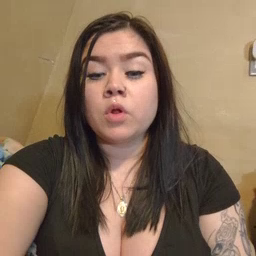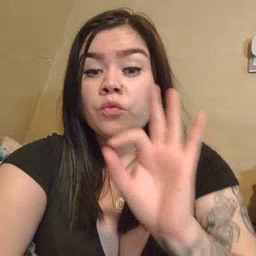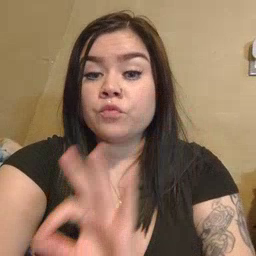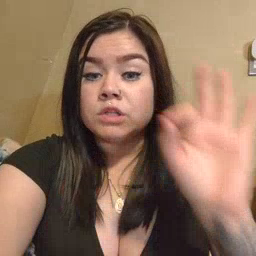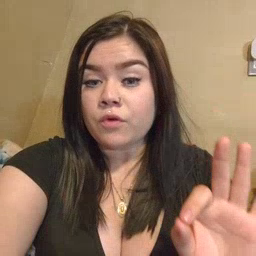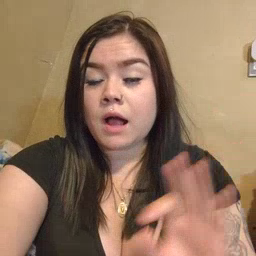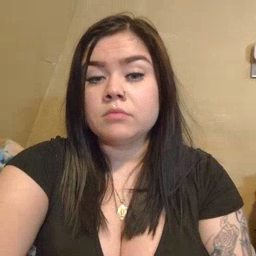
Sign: frenchfries